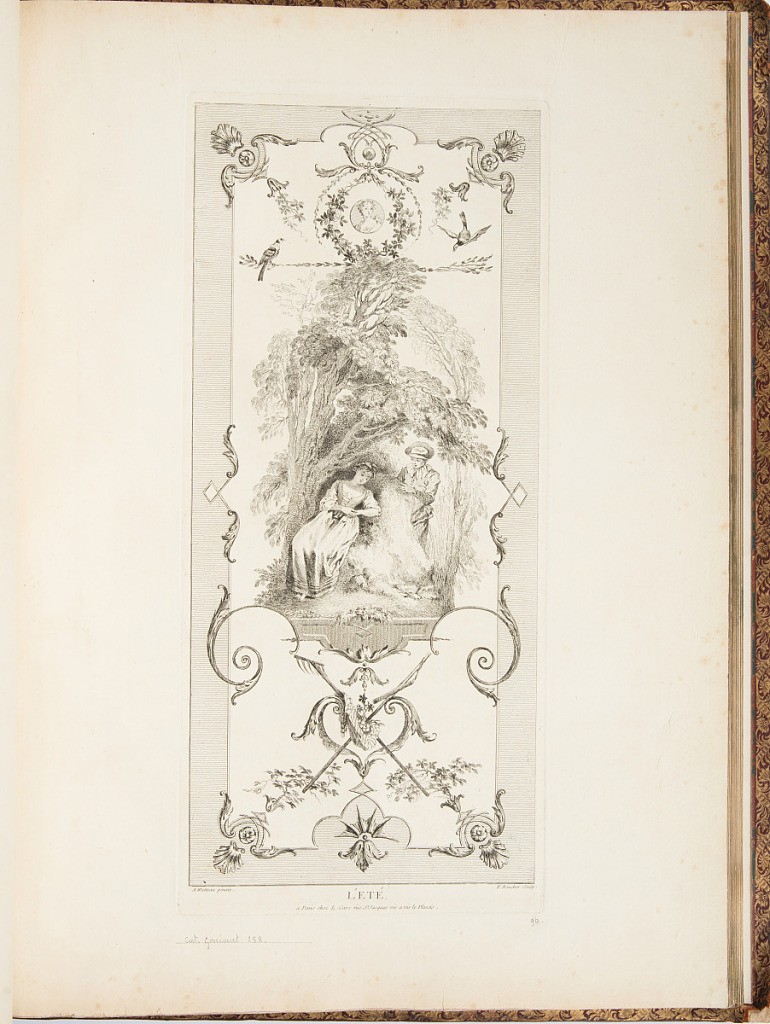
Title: L'ÉTÉ
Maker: Antoine Watteau, French, 1684–1721
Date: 1723-1735
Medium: Etching on laid paper
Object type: Bound print
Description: Vignette of a young woman resting in a landscape; a young man approaches from behind a shrub. The scene is surrounded by arabesque ornamentation, including leaves, wreaths, a portrait medallion, birds, scrolls, and cartouches. The plate is signed.